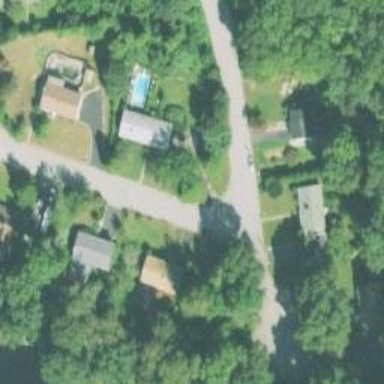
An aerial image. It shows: Residential driveway.